Field crop: maize
Growth stage: 1
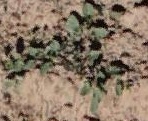
Species: convolvulus